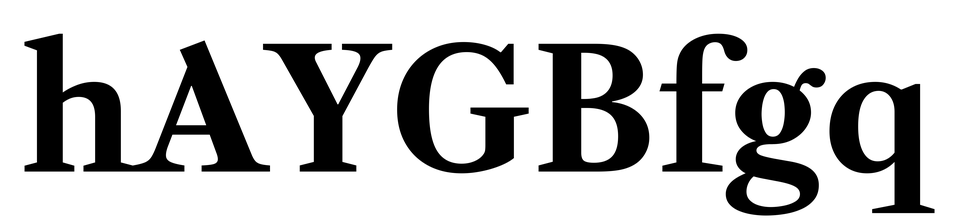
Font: LibreCaslonText_Bold